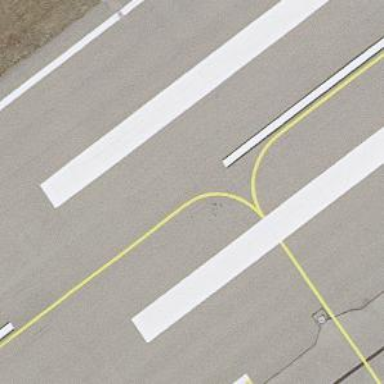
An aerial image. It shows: View of taxiway at the airport.